Interaction volume radius: 10 \u00c5
Interaction volume height: 20 \u00c5
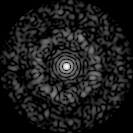
Disorder parameter: 0.8367